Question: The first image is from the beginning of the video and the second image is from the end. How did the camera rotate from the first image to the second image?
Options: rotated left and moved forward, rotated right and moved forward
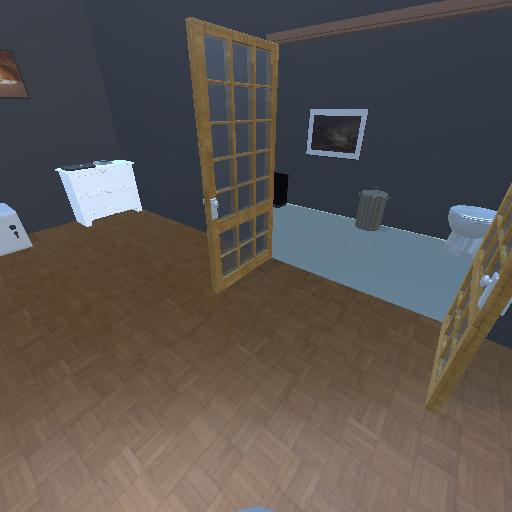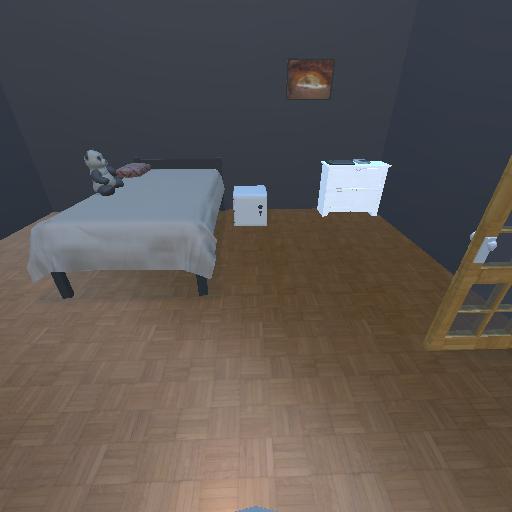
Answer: rotated left and moved forward